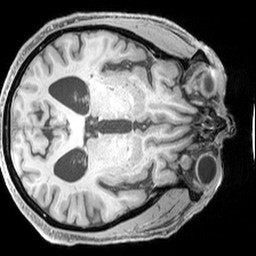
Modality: T1w
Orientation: axial
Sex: male
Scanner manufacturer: siemens
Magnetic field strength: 3 T
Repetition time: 2.3 s
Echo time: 0.00226 s